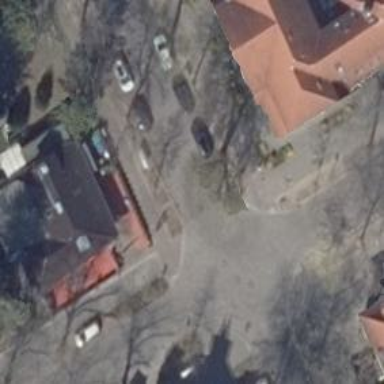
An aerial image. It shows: Residential road with separate sidewalks on both sides.